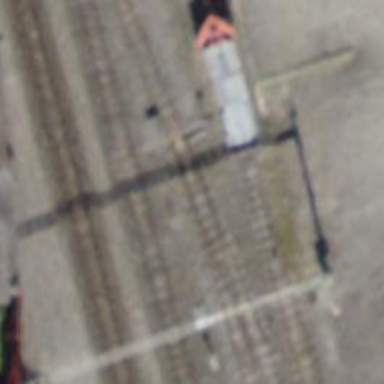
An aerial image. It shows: Railway switch.